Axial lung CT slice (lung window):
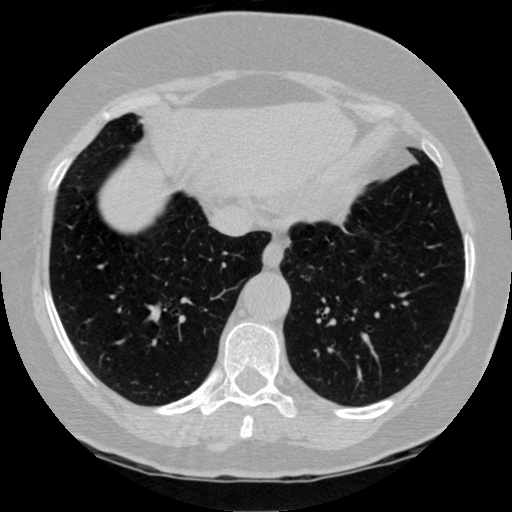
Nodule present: no